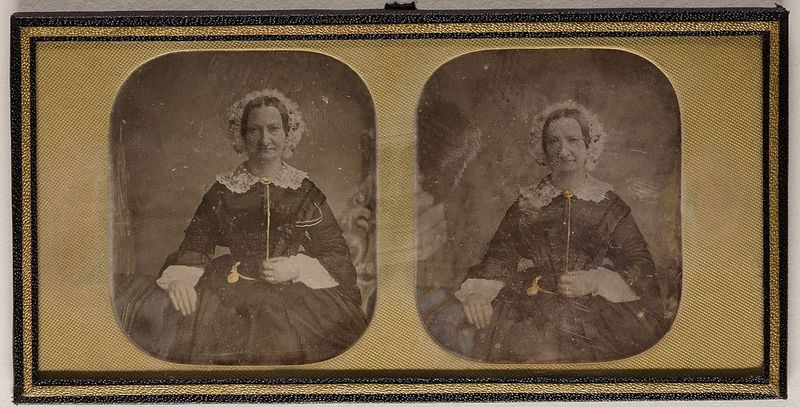
Titel: Anna Johanna Marie Bauer, geb. Dammann, die Mutter der Frau Auguste A. Krüß
Künstler: A. Bertrand
Standort: Hamburg
Institution: Museum für Kunst und Gewerbe Hamburg
Schlagwörter: frau, haube, bild, portrait, figur, kopfbedeckung, fotografie, photographie, taschenuhr, handkoloriert, armbanduhr, daguerreotypie, stereofotografie, stereophotographie, bildwerke, angewandte und bildende kunst, hessische systematik, porträt, porträtfotografie, porträtphotographie, hüftbild, handkolorierung, stereoskopische, stereoskopisches